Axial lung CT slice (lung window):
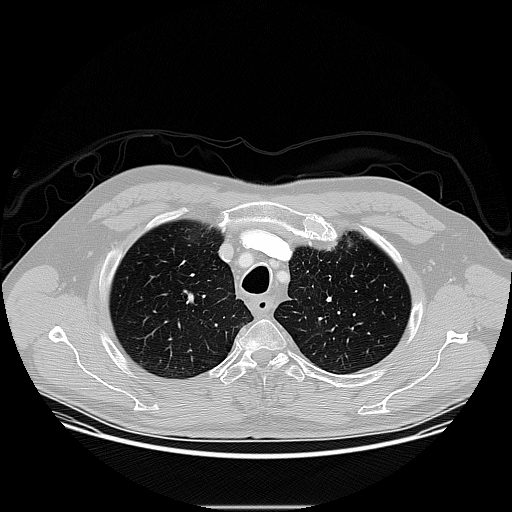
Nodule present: no